Question: I'm writing a simulation of the Ising model in 2D. The model behaves as predicted except for one thing: the critical temperature is roughly 3.5 while it should be near '2/ln(2 + sqrt (2))'.
The project is a C++ program that generates the data, and a shell script that exercises the program. The full code can be found <URL>. Also here's
'''
#include <iostream>
#include "include/lattice.h"
using namespace std;
/*
Copy assignment operator, too long to include in the header.
*/
lattice &lattice::operator=(const lattice &other) {
size_ = other.size_;
spins_ = other.spins_;
J_ = other.J_;
H_ = other.H_;
delete spins_;
return *this;
}
void lattice::print() {
unsigned int area = size_ * size_;
for (unsigned int i = 0; i < area; i++) {
cout << to_symbol(spins_->at(i));
if (i % size_ == size_ - 1)
cout << endl;
}
cout << endl;
}
/*
Computes the energy associated with a spin at the given point.
It is explicitly float as that would allow the compiler to make use of multiple
registers instead of keeping track of unneeded precision. (typically J, H ~ 1).
*/
float lattice::compute_point_energy(int row, int col) {
int accumulator = get(row + 1, col) + get(row - 1, col) + get(row, col - 1) +
get(row, col + 1);
return -get(row, col) * (accumulator * J_ + H_);
}
/*
Computes total magnetisation in O(n^2). Thread safe
*/
int lattice::total_magnetisation() {
int sum = 0;
#pragma omp parallel for reduction(+ : sum)
for (unsigned int i = 0; i < size_ * size_; i++) {
sum += spins_->at(i);
}
return sum;
}
int inline to_periodic(int row, int col, int size) {
if (row < 0 || row >= size)
row = abs(size - abs(row));
if (col < 0 || col >= size)
col = abs(size - abs(col));
return row * size + col;
}
'''
with
'''
#ifndef lattice_h
#define lattice_h
#include <cmath>
#include <vector>
/* Converts spin up/down to easily printable symbols. */
char inline to_symbol(int in) { return in == -1 ? '-' : '+'; }
/* Converts given pair of indices to those with periodic boundary conditions. */
int inline to_periodic(int row, int col, int size) {
if (row < 0 || row >= size)
row = abs(size - abs(row));
if (col < 0 || col >= size)
col = abs(size - abs(col));
return row * size + col;
}
class lattice {
private:
unsigned int size_;
// vector<bool> would be more space efficient, but it would not allow
// multithreading
std::vector<short> *spins_;
float J_;
float H_;
public:
lattice() noexcept : size_(0), spins_(NULL), J_(1.0), H_(0.0) {}
lattice(int new_size, double new_J, double new_H) noexcept
: size_(new_size), spins_(new std::vector<short>(size_ * size_, 1)),
J_(new_J), H_(new_H) {}
lattice(const lattice &other) noexcept
: lattice(other.size_, other.J_, other.H_) {
#pragma omp parallel for
for (unsigned int i = 0; i < size_ * size_; i++)
spins_->at(i) = other.spins_->at(i);
}
lattice &operator=(const lattice &);
~lattice() { delete spins_; }
void print();
short get(int row, int col) {
return spins_->at(to_periodic(row, col, size_));
}
unsigned int get_size() { return size_; }
void flip(int row, int col) { spins_->at(to_periodic(row, col, size_)) *= -1; }
int total_magnetisation();
float compute_point_energy(int row, int col);
};
#endif
'''
and
'''
#include <iostream>
#include <math.h>
#include "include/simulation.h"
using namespace std;
/*
Advances the simulation a given number of steps, and updates/prints the statistics
into the given file pointer.
Defaults to stdout.
The number of time_steps is explcitly unsigned, so that linters/IDEs remind
the end user of the file that extra care needs to be taken, as well as to allow
advancing the simulation a larger number of times.
*/
void simulation::advance(unsigned int time_steps, FILE *output) {
unsigned int area = spin_lattice_.get_size() * spin_lattice_.get_size();
for (unsigned int i = 0; i < time_steps; i++) {
// If we don't update mean_energy_ every time, we might get incorrect
// thermodynamic behaviour.
total_energy_ = compute_energy(spin_lattice_);
double temperature_delta = total_energy_/area - mean_energy_;
if (abs(temperature_delta) < 1/area){
cerr<<temperature_delta<<"! Reached equilibrium "<<endl;
}
temperature_ += temperature_delta;
mean_energy_ = total_energy_ / area;
if (time_ % print_interval_ == 0) {
total_magnetisation_ = spin_lattice_.total_magnetisation();
mean_magnetisation_ = total_magnetisation_ / area;
print_status(output);
}
advance();
}
}
/*
Advances the simulation a single step.
DOES NOT KEEP TRACK OF STATISTICS. Hence private.
*/
void simulation::advance() {
#pragma omp parallel for collapse(2)
for (unsigned int row = 0; row < spin_lattice_.get_size(); row++) {
for (unsigned int col = 0; col < spin_lattice_.get_size(); col++) {
double dE = compute_dE(row, col);
double p = r_.random_uniform();
float rnd = rand() / (RAND_MAX + 1.);
if (exp(-dE / temperature_) > rnd) {
spin_lattice_.flip(row, col);
}
}
}
time_++;
}
/*
Computes change in energy due to flipping one single spin.
The function returns a single-precision floating-point number, as data cannot under
most circumstances make use of greater precision than that (save J is set to a
non-machine-representable value).
The code modifies the spin lattice, as an alternative (copying the neighborhood
of a given point), would make the code run slower by a factor of 2.25
*/
float simulation::compute_dE(int row, int col) {
float e_0 = spin_lattice_.compute_point_energy(row, col);
return -4*e_0;
}
/*
Computes the total energy associated with spins in the spin_lattice_.
I originally used this function to test the code that tracked energy as the lattice
itself was modified, but that code turned out to be only marginally faster, and
not thread-safe. This is due to a race condition: when one thread uses a neighborhood
of a point, while another thread was computing the energy of one such point in
the neighborhood of (row, col).
*/
double simulation::compute_energy(lattice &other) {
double energy_sum = 0;
unsigned int max = other.get_size();
#pragma omp parallel for reduction(+ : energy_sum)
for (unsigned int i = 0; i < max; i++) {
for (unsigned int j = 0; j < max; j++) {
energy_sum += other.compute_point_energy(i, j);
}
}
return energy_sum;
}
void simulation::set_to_chequerboard(int step){
if (time_ !=0){
return;
}else{
for (unsigned int i=0; i< spin_lattice_.get_size(); ++i){
for (unsigned int j=0; j<spin_lattice_.get_size(); ++j){
if ((i/step)%2-(j/step)%2==0){
spin_lattice_.flip(i, j);
}
}
}
}
}
'''
with
'''
#ifndef simulation_h
#define simulation_h
#include "lattice.h"
#include "rng.h"
#include <gsl/gsl_rng.h>
/*
The logic of the entire simulation of the Ising model of magnetism.
This simulation will run and print statistics at a given time interval.
A simulation can be advanced a single time step, or many at a time,
*/
class simulation {
private:
unsigned int time_ = 0; // Current time of the simulation.
rng r_ = rng();
lattice spin_lattice_;
double temperature_;
double mean_magnetisation_ = 1;
double mean_energy_;
double total_magnetisation_;
double total_energy_;
unsigned int print_interval_ = 1;
void advance();
public:
void set_print_interval(unsigned int new_print_interval) { print_interval_ = new_print_interval; }
simulation(int new_size, double new_temp, double new_J, double new_H)
: time_(0), spin_lattice_(lattice(new_size, new_J, new_H)), temperature_(new_temp),
mean_energy_(new_J * (-4)), total_magnetisation_(new_size * new_size),
total_energy_(compute_energy(spin_lattice_)) {}
void print_status(FILE *f) {
f = f==NULL? stdout : f;
fprintf(f, "%4d %e %e %e
", time_, mean_magnetisation_,
mean_energy_, temperature_);
}
void advance(unsigned int time_steps, FILE *output);
double compute_energy(lattice &other);
float compute_dE(int row, int col);
void set_to_chequerboard(int step);
void print_lattice(){
spin_lattice_.print();
};
// void load_custom(const lattice& custom);
};
#endif
'''
The output right now looks something like this:
while it should be a step down near 2.26
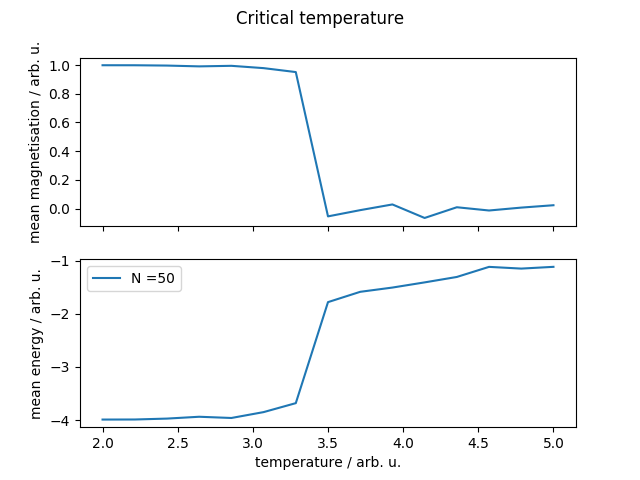
Answer: I have found a few issues in your code:
- The 'compute_dE' method returns the wrong energy, as the factor of 2 shouldn't be there. The Hamiltonian of the Ising system is ; } }'- You use a temperature that is updated on the fly instead of using the target temperature. I do not really understand the purpose of that.